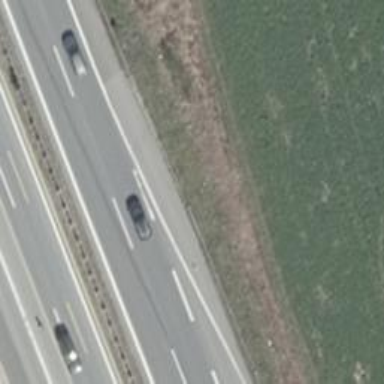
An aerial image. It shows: Asphalt motorway.